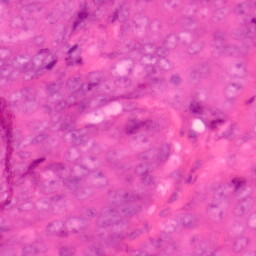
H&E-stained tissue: Colon